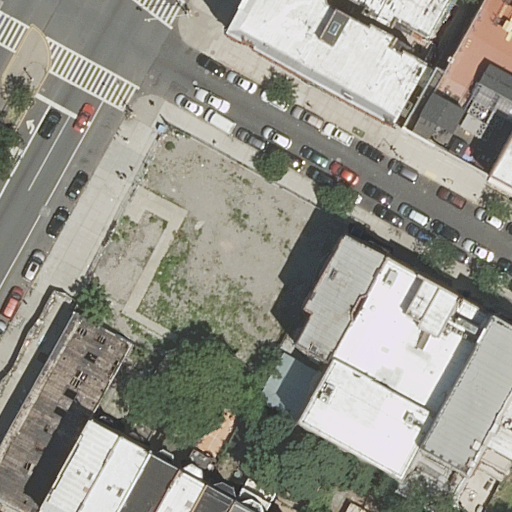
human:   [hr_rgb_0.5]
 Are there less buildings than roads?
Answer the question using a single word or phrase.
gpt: no

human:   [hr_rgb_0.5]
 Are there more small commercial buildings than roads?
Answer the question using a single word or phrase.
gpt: no

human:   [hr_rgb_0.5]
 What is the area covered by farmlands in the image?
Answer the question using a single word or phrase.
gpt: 0m2

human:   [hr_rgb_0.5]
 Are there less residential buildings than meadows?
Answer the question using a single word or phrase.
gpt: no

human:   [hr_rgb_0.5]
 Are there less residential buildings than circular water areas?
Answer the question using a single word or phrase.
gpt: no

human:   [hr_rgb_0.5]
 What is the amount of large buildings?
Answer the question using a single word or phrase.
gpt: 3

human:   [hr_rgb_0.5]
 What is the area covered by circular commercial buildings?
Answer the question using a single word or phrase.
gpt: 0m2

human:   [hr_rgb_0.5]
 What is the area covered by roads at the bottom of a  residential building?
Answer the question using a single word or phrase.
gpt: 0m2

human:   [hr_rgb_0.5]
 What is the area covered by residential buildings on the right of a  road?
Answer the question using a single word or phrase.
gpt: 3730m2

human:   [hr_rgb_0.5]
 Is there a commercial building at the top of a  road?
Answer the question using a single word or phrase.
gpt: no

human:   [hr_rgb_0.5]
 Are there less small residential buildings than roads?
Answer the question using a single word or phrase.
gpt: no

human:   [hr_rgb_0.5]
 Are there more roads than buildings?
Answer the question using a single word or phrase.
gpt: no

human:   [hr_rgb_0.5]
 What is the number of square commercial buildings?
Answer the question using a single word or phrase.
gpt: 0

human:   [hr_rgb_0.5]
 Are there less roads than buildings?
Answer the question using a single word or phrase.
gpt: yes

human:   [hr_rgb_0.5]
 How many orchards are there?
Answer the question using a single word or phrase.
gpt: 0

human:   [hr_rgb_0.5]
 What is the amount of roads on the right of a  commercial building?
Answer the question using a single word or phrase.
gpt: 0

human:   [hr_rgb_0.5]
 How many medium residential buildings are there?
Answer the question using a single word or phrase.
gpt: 5

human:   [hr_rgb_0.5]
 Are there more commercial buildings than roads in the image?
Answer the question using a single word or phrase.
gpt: no

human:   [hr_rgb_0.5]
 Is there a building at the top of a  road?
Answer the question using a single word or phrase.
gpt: yes

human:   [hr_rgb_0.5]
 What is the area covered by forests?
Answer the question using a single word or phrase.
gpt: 0m2

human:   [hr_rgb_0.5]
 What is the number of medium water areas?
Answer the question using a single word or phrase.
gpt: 0

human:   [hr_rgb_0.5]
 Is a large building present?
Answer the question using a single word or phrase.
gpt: yes

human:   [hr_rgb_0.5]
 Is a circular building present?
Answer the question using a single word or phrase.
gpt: no

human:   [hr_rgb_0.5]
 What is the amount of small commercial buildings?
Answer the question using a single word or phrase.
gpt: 0

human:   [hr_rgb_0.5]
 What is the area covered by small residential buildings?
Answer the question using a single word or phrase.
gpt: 337m2

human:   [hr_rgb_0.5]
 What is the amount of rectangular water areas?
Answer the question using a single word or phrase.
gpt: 0

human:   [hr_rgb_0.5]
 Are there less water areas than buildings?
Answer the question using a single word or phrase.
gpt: yes

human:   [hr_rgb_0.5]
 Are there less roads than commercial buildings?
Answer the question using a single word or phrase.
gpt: no

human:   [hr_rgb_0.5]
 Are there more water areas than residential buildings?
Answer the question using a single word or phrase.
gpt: no

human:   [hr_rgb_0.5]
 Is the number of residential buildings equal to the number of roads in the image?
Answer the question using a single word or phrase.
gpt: no

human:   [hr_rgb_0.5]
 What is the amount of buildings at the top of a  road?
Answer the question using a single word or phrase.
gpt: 3

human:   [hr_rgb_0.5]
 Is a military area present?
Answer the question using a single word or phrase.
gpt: no

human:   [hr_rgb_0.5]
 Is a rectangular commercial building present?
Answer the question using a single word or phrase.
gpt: no

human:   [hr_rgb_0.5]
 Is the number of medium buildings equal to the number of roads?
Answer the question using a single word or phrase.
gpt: no

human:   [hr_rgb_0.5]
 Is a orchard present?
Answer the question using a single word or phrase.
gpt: no

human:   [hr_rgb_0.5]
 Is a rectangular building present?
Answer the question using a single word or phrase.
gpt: yes